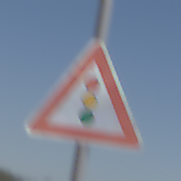
Verkehrszeichen: Lichtzeichenanlage
Umgebung: Outdoor, RoadRail
Tageszeit: Midday
Wetter: Clear
Licht: Natural
Jahreszeit: Summer
Kontrast: HighContrast